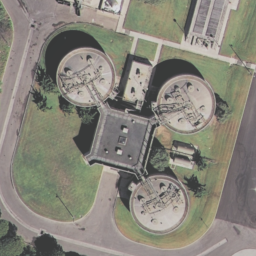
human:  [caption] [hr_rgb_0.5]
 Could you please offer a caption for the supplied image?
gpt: Three storage tanks are in the lawn .

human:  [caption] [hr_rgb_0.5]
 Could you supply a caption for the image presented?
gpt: There are three storage tanks triangularly distributed in the lawn .

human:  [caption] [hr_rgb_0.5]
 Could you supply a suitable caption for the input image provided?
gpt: There are three storage tanks in the lawn .

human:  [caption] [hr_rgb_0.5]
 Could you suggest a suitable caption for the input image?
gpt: Three storage tanks are triangularly distributed in the lawn .

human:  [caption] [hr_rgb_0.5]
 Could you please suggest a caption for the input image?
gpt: Three storage tanks are in the lawn .